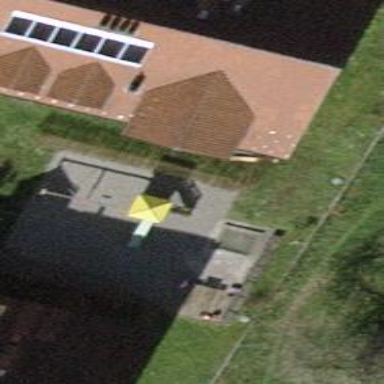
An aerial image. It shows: Playground structure.